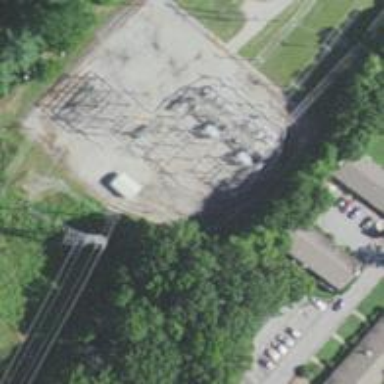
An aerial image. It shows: Distribution power substation secured by fence.